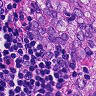
Metastatic tissue present: yes